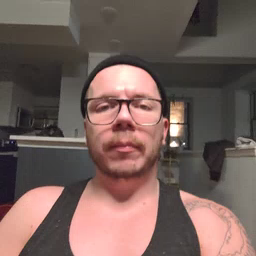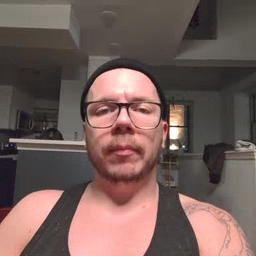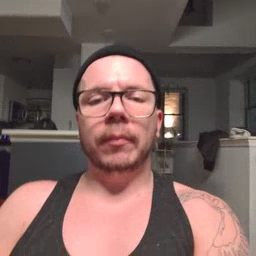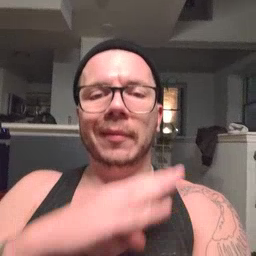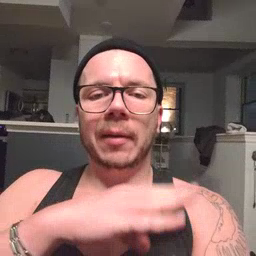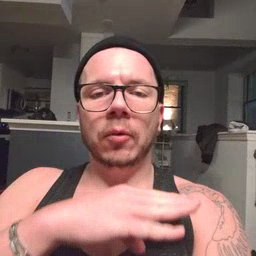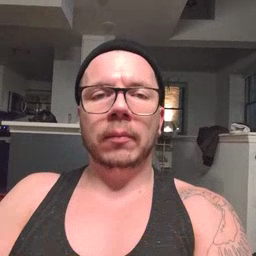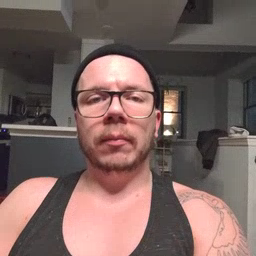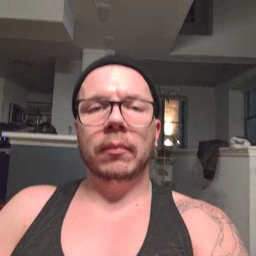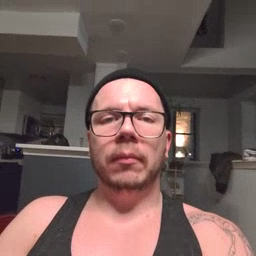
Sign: table